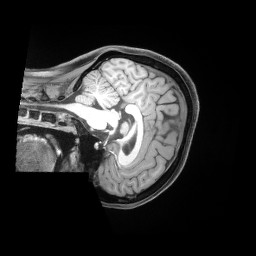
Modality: T1w
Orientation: sagittal
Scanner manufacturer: siemens
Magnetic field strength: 3 T
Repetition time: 2.53 s
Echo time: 0.00169 s